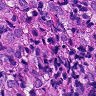
Metastatic tissue present: yes